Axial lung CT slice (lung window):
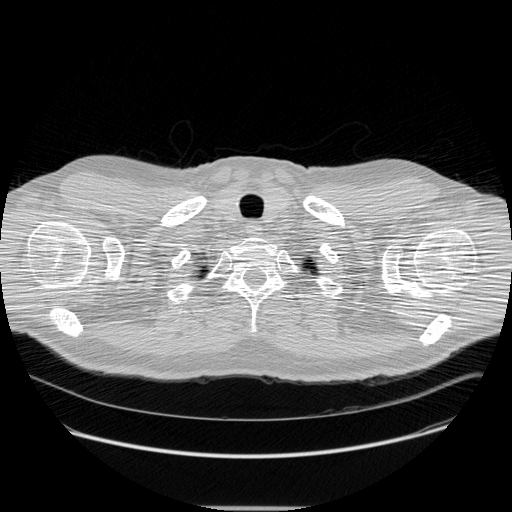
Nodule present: no